Field crop: maize
Growth stage: 2
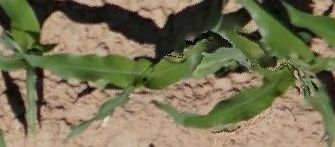
Species: maize